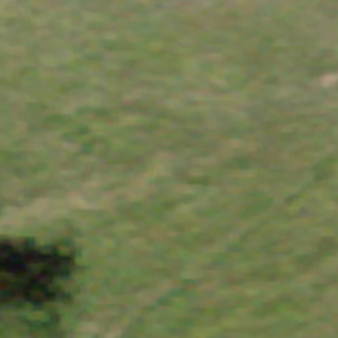
Label: other